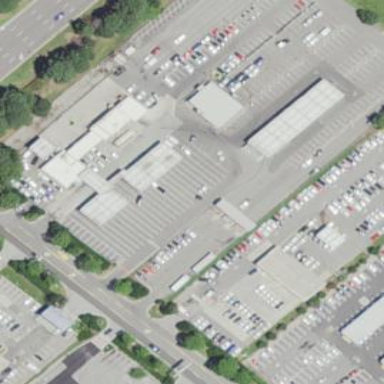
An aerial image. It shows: Car rental service.